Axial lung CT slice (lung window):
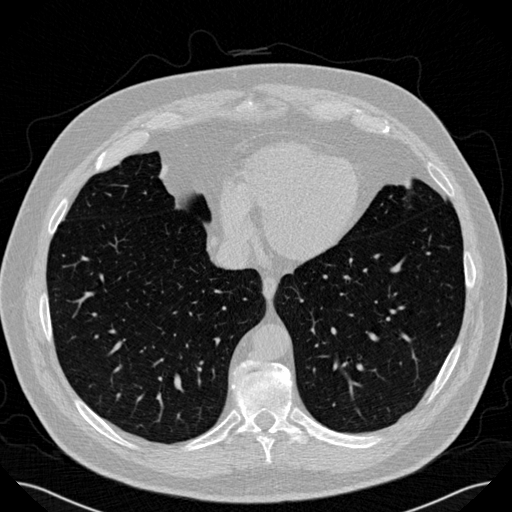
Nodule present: no